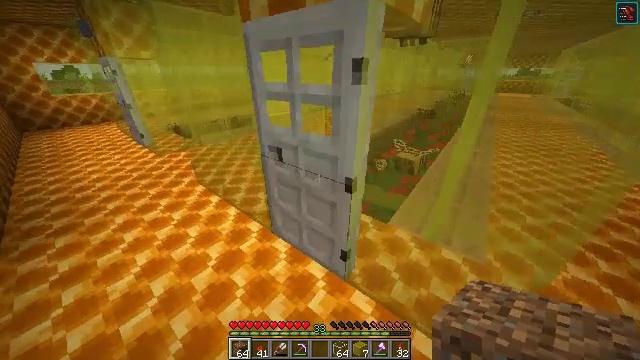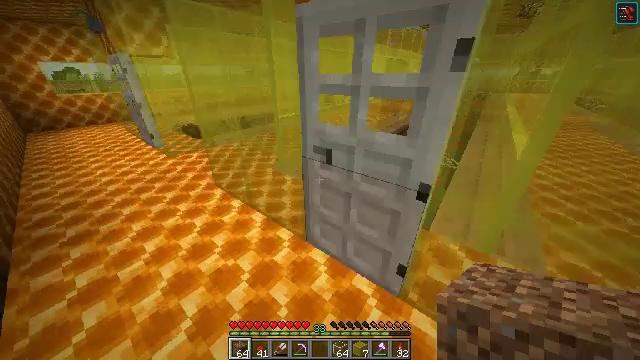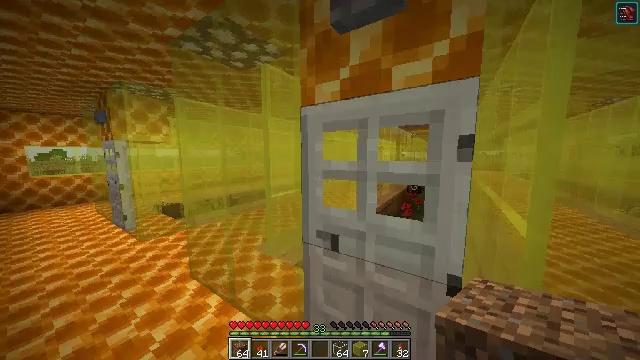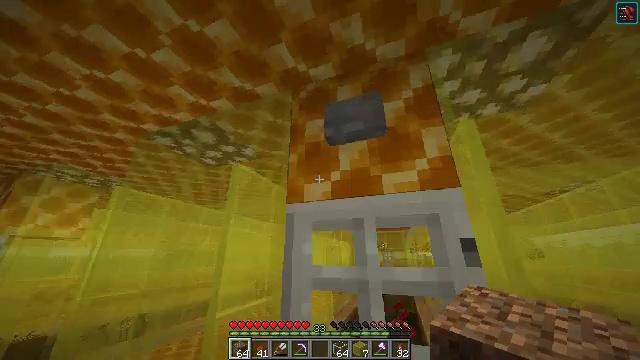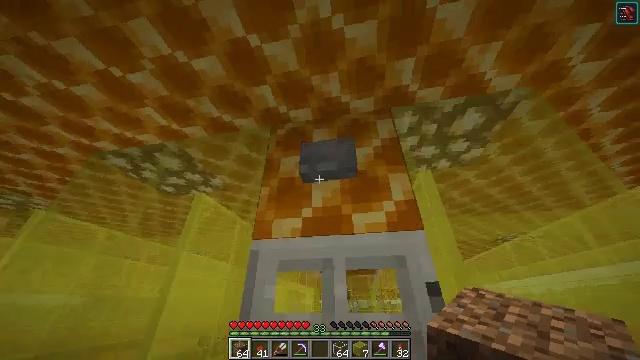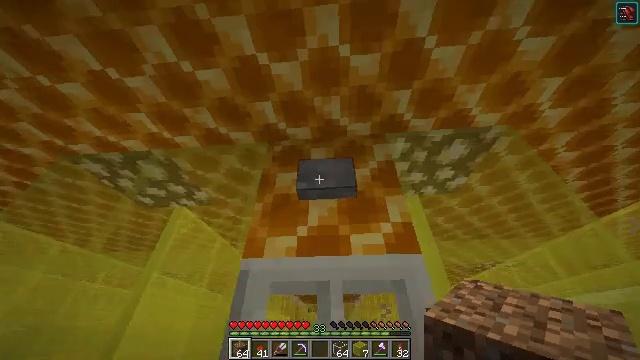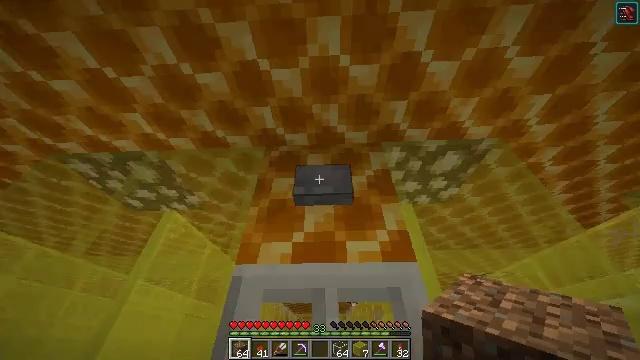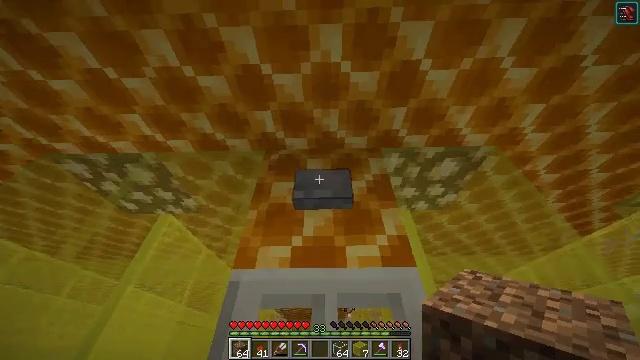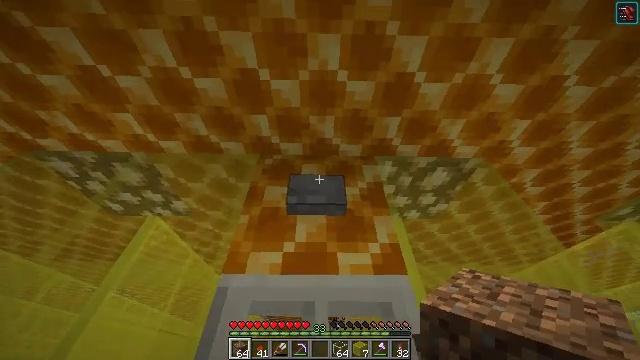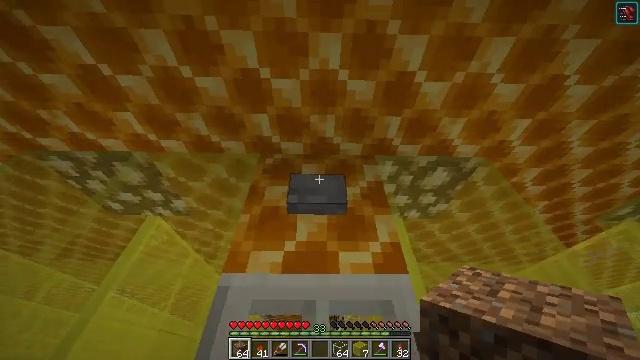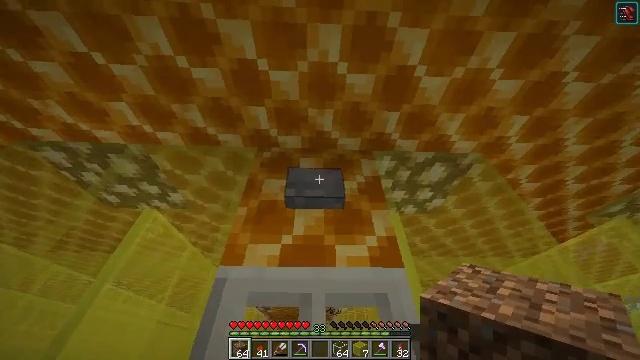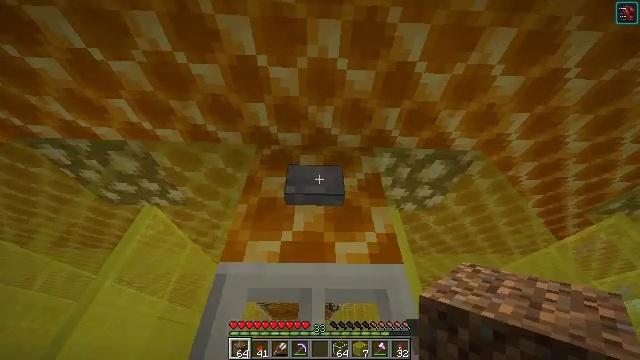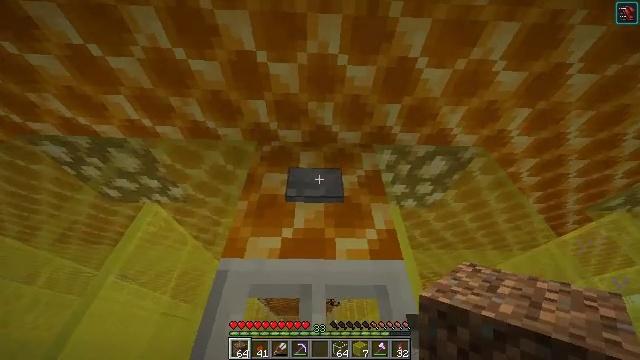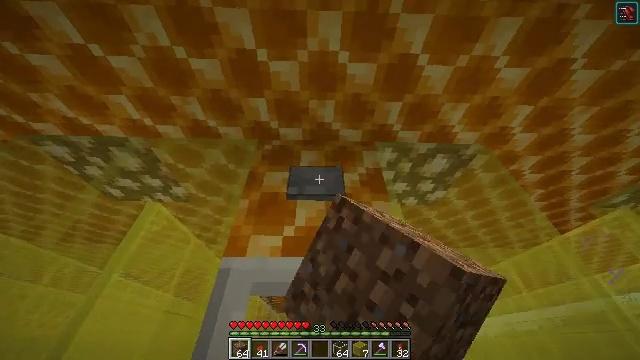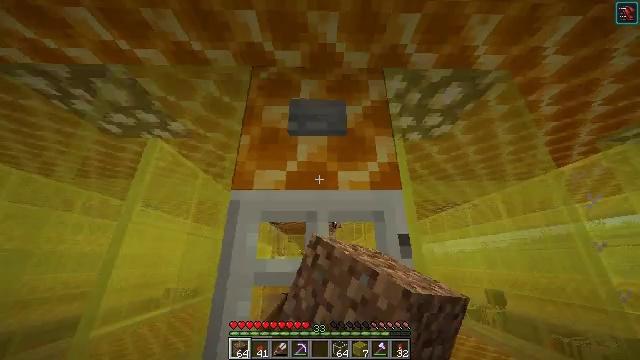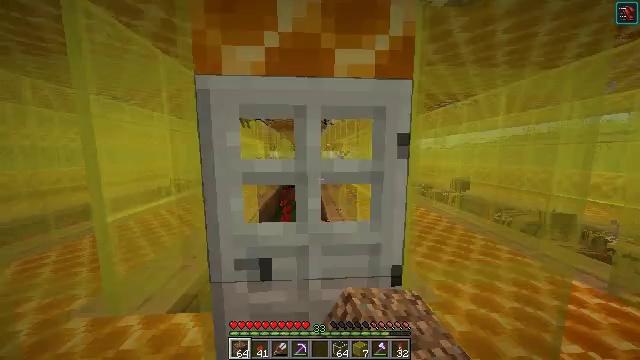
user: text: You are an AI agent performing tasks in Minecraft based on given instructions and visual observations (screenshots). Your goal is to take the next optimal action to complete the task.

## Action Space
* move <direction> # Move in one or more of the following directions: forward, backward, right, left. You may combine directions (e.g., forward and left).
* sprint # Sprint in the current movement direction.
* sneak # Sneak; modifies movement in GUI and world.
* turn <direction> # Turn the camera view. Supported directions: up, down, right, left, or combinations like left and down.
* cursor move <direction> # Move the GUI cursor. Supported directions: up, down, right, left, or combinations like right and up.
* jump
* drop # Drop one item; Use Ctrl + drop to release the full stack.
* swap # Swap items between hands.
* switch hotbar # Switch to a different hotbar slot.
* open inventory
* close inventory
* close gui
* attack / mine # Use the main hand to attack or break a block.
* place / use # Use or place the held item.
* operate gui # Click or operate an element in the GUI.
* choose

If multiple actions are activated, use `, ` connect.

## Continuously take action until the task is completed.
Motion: motion action
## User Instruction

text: Interact with the crafting table to make a honeycomb block from honeycombs.
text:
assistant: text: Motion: move forward and move left
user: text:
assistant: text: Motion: move forward and move left, turn right and up
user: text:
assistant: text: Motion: turn right and up
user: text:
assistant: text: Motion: turn right and up
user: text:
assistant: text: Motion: turn right and up
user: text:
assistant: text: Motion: turn right and up
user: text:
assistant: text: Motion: turn right and up
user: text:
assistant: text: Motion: turn right and up
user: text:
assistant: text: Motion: no_op
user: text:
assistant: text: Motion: turn down
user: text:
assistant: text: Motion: no_op
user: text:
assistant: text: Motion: use / place
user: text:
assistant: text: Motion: use / place
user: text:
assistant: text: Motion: turn down
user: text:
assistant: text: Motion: move forward, turn right and down
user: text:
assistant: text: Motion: move forward, turn left and down
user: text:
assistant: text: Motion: move forward, turn right and down
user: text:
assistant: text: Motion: move forward, turn right and down
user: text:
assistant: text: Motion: move forward, turn down
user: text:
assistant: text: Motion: move forward, turn down
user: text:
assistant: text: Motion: move forward, turn down
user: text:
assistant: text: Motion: move forward
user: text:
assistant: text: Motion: move forward and move right, turn down
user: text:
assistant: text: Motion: move forward and move right
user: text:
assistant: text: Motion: move forward and move left
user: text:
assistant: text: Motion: move forward and move left
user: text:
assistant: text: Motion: move forward and move left
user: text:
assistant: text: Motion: move forward and move left
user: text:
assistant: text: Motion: move forward and move left
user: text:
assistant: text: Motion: move forward and move left